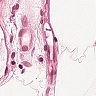
Metastatic tissue present: no